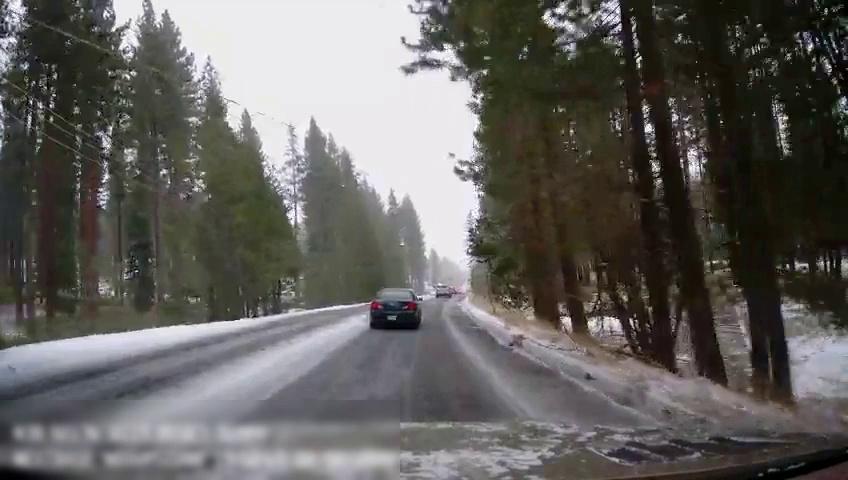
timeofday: Day
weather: Snowy
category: Drivable Space
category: Vehicles | SUV
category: Vehicles | Car
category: Lanes | Opposite Lane
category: Lanes | Current Lane